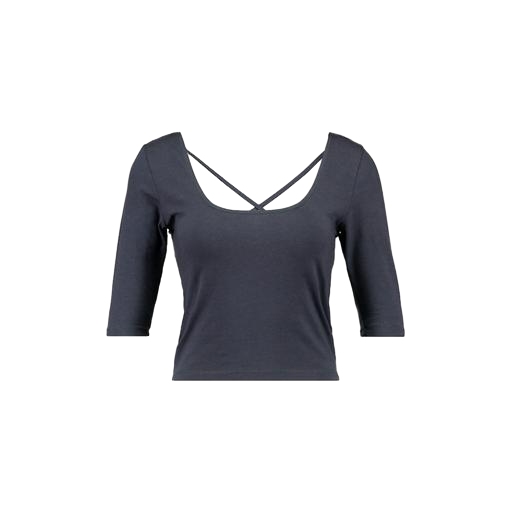
blue nly t-shirt, black cross-back crop top, black three-quarter-sleeve scoop-neck t-shirt only macy, white background